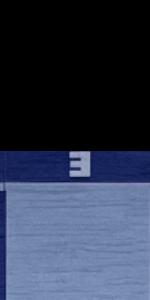
Label: Empty